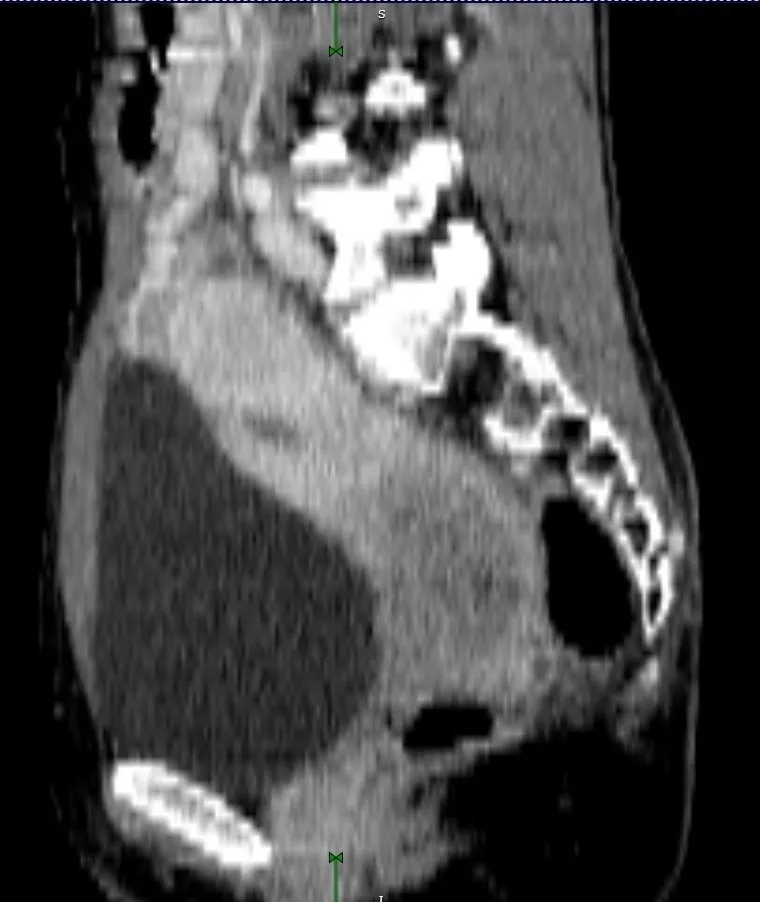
CT sagittal view of the patient's pelvis before EBRT (anteverted position of the uterus).
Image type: radiology (ct)